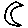
Label: moon